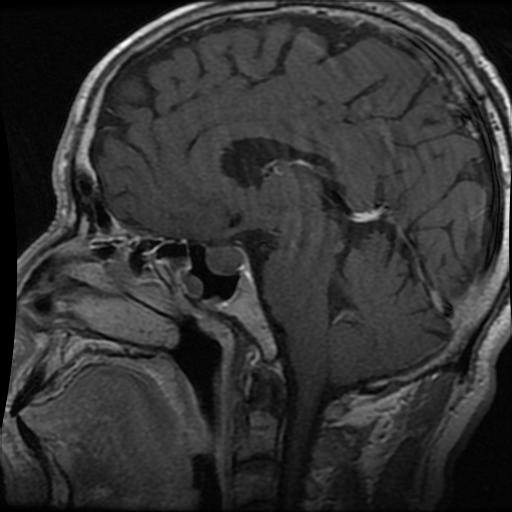
Label: pituitary